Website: home-depot
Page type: cart
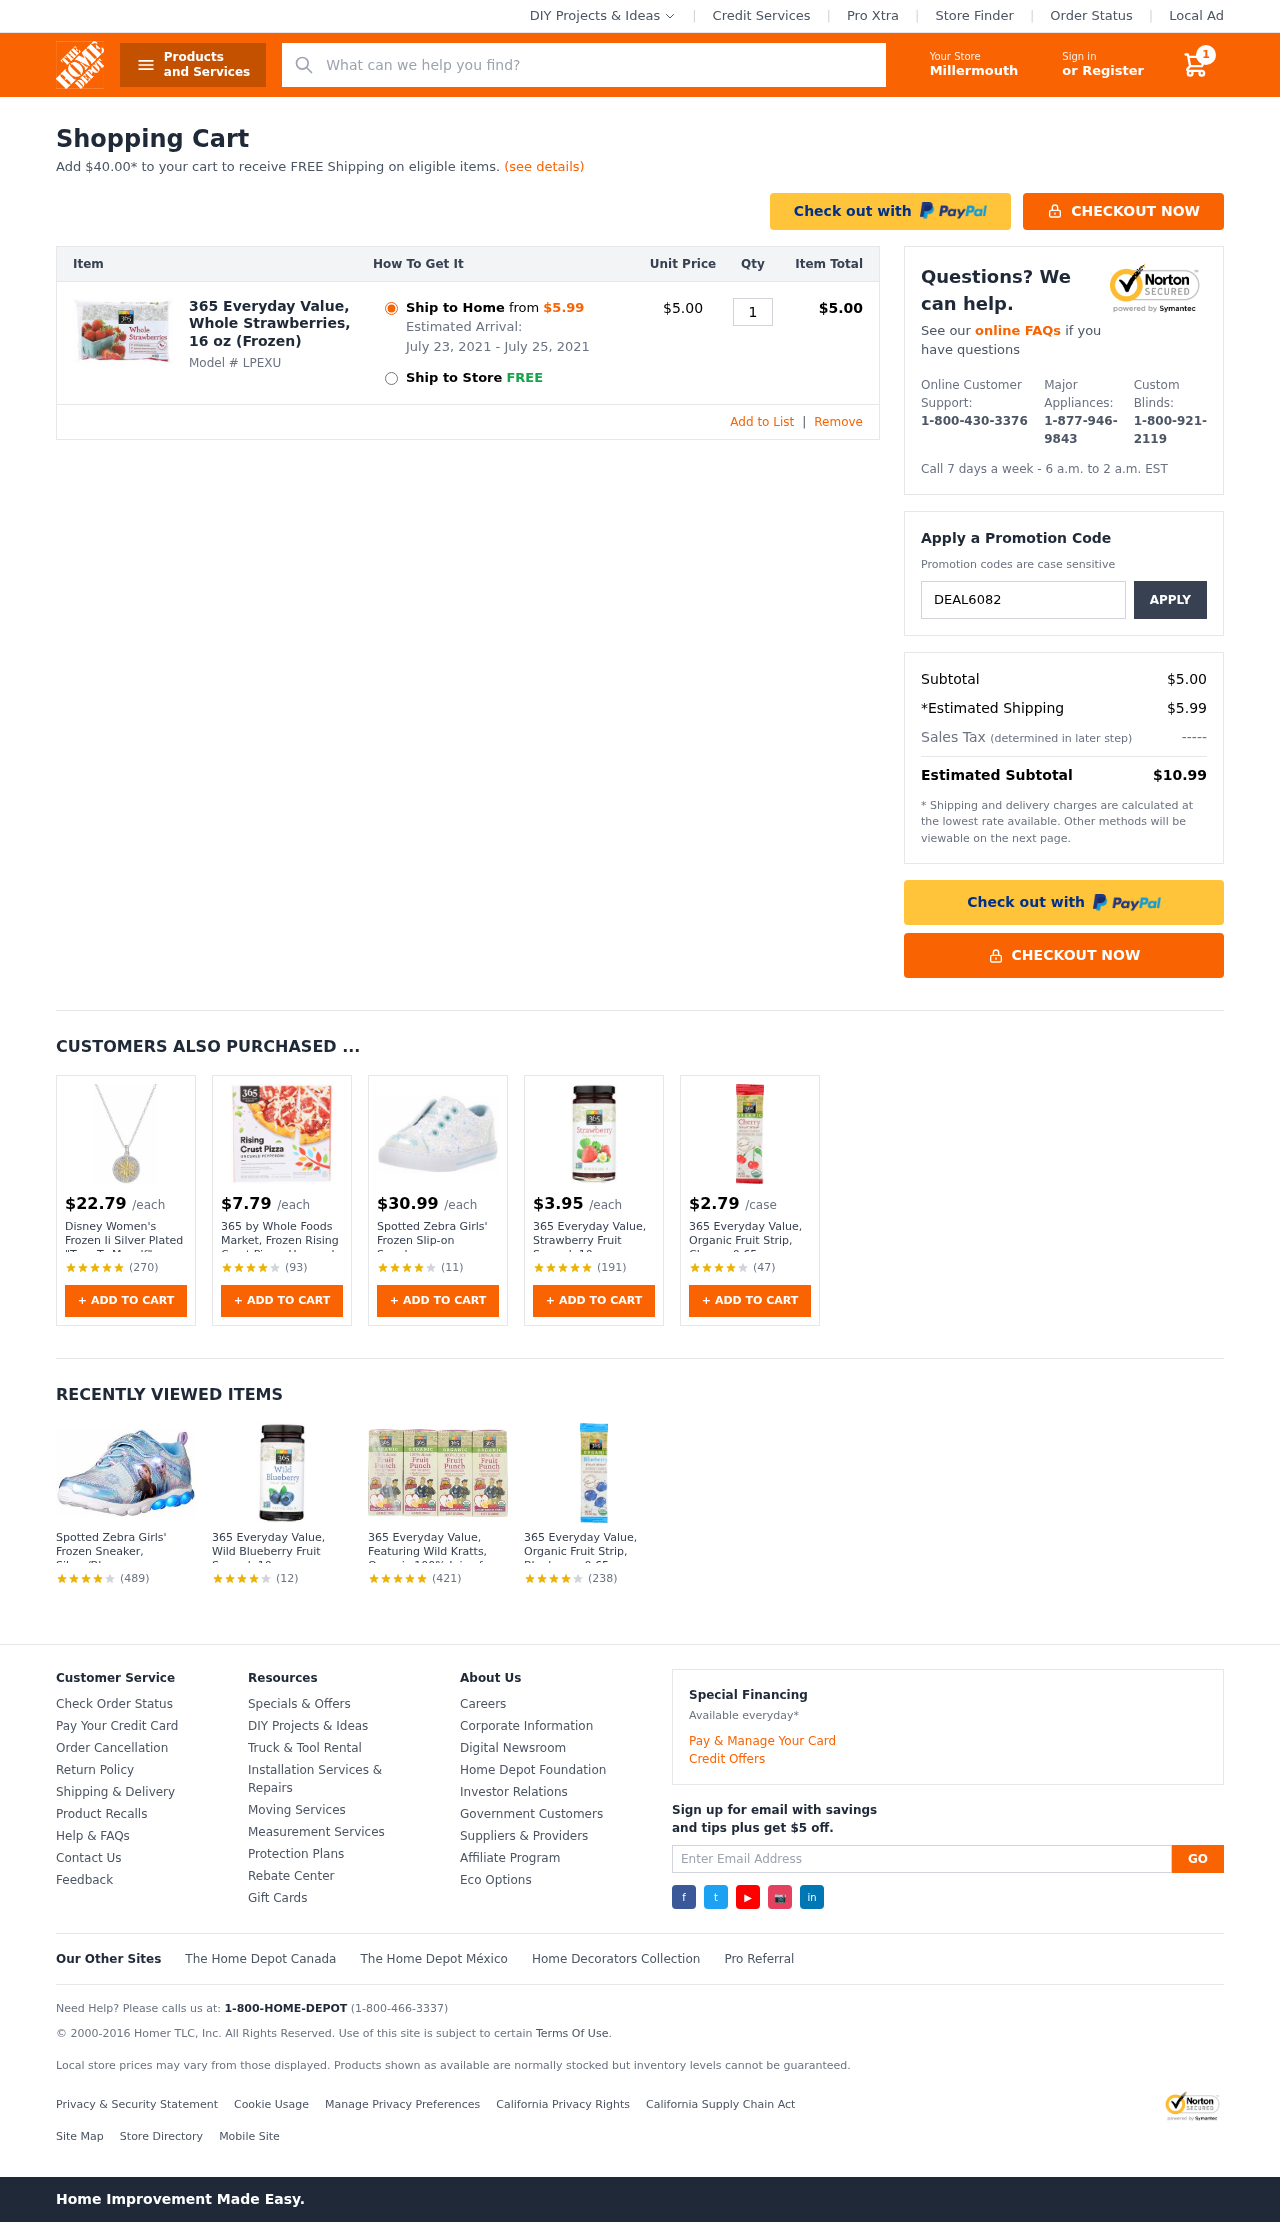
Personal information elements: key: PII_CITY
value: Millermouth
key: PII_PROMO_CODE
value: DEAL6082
Product elements: key: PRODUCT1_NAME
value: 365 Everyday Value, Whole Strawberries, 16 oz (Frozen)
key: PRODUCT1_PRICE
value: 5
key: PRODUCT1_QUANTITY
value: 1
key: PRODUCT2_PRICE
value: $22.79
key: PRODUCT2_NAME
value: Disney Women's Frozen Ii Silver Plated "True To Myself" Crystal Pendant Necklace, 16" With 2" Extend
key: PRODUCT2_NUM_RATINGS
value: (270)
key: PRODUCT3_PRICE
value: $7.79
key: PRODUCT3_NAME
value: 365 by Whole Foods Market, Frozen Rising Crust Pizza, Uncured Pepperoni, 17.8 Ounce
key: PRODUCT3_NUM_RATINGS
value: (93)
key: PRODUCT4_PRICE
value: $30.99
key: PRODUCT4_NAME
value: Spotted Zebra Girls' Frozen Slip-on Sneaker
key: PRODUCT4_NUM_RATINGS
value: (11)
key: PRODUCT5_PRICE
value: $3.95
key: PRODUCT5_NAME
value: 365 Everyday Value, Strawberry Fruit Spread, 10 oz
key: PRODUCT5_NUM_RATINGS
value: (191)
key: PRODUCT6_PRICE
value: $2.79
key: PRODUCT6_NAME
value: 365 Everyday Value, Organic Fruit Strip, Cherry, 0.65 oz
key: PRODUCT6_NUM_RATINGS
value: (47)
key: PRODUCT7_NAME
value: Spotted Zebra Girls' Frozen Sneaker, Silver/Blue
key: PRODUCT7_NUM_RATINGS
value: (489)
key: PRODUCT8_NAME
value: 365 Everyday Value, Wild Blueberry Fruit Spread, 10 oz
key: PRODUCT8_NUM_RATINGS
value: (12)
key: PRODUCT9_NAME
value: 365 Everyday Value, Featuring Wild Kratts, Organic 100% Juice from Concentrate, Fruit Punch(8 - 6.75
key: PRODUCT9_NUM_RATINGS
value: (421)
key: PRODUCT10_NAME
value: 365 Everyday Value, Organic Fruit Strip, Blueberry, 0.65 oz
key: PRODUCT10_NUM_RATINGS
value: (238)
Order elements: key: ORDER_NUM_ITEMS
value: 1
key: AMOUNT_TO_FREE_SHIPPING
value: $40.00
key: ORDER_SHIPPING_DATE
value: July 23, 2021
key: ORDER_DELIVERY_DATE
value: July 25, 2021
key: ORDER_ITEM_TOTAL
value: $5.00
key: ORDER_SUBTOTAL
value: $5.00
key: ORDER_SHIPPING_COST
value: $5.99
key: ORDER_TOTAL
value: $10.99
Search elements: key: HEADER_SEARCH
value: What can we help you find?